Question: There would be some text inside the div and I should be able to set the height and width of div to auto so that it would resize according to text inside.
The skew angle would be 45*

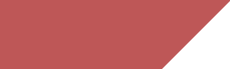
Answer: try this
'''
.bar {
height: 100px;
width: 300px;
background: #BC5859;
display:inline-block;
position: relative
}
.bar:before {
display:inline-block;
position: absolute;
content:"";
border-left: 100px solid #BC5859;
border-bottom: 100px solid transparent;
height: 0;
width: 0px;
right: -100px;
top:0;
}
'''
<URL>